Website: ulta-beauty
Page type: address-validator
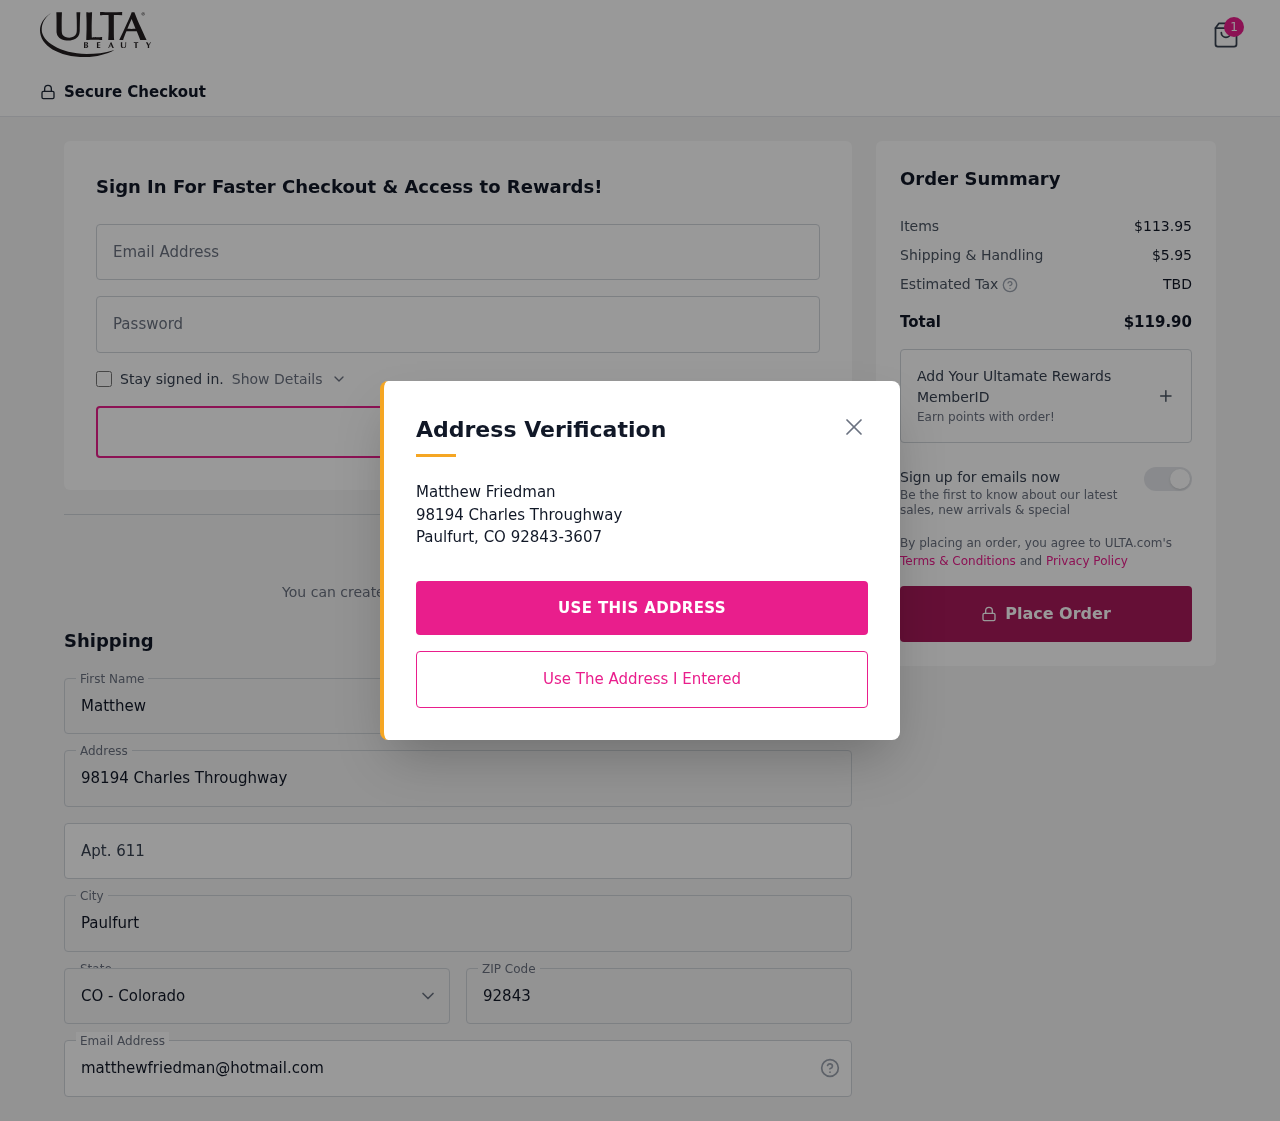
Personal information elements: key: PII_CITY
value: Paulfurt
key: PII_EMAIL
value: matthewfriedman@hotmail.com
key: PII_FIRSTNAME
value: Matthew
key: PII_LASTNAME
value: Friedman
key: PII_POSTCODE
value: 92843
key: PII_STATE_ABBR
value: CO
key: PII_STREET
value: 98194 Charles Throughway
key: PII_STREET2
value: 98194 Charles Throughway
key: PII_STREET2
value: Apt. 611
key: PII_FULLNAME2
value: Matthew Friedman
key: PII_CITY2
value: Paulfurt
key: PII_STATE_ABBR2
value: CO
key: PII_POSTCODE_FULL
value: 92843
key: PII_POSTCODE_EXT
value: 3607
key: PII_POSTCODE_NUMERIC
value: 92843
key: PII_POSTCODE_EXT_NUMERIC
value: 3607
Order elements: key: ORDER_NUM_ITEMS
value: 1
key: ORDER_SUBTOTAL
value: $113.95
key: ORDER_SHIPPING_COST
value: $5.95
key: ORDER_TOTAL
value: $119.90